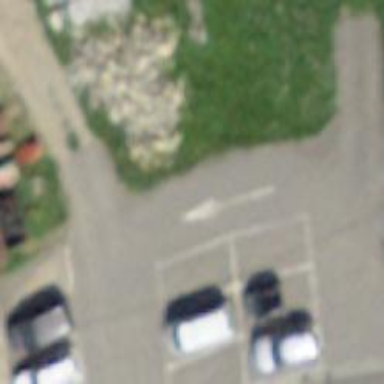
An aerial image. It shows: Parking aisle designated as service road.